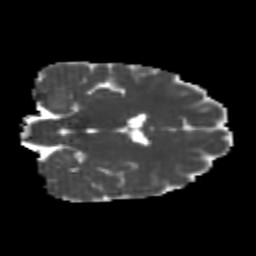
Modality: MD
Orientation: coronal
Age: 23
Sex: female
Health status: healthy
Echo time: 0.074 s